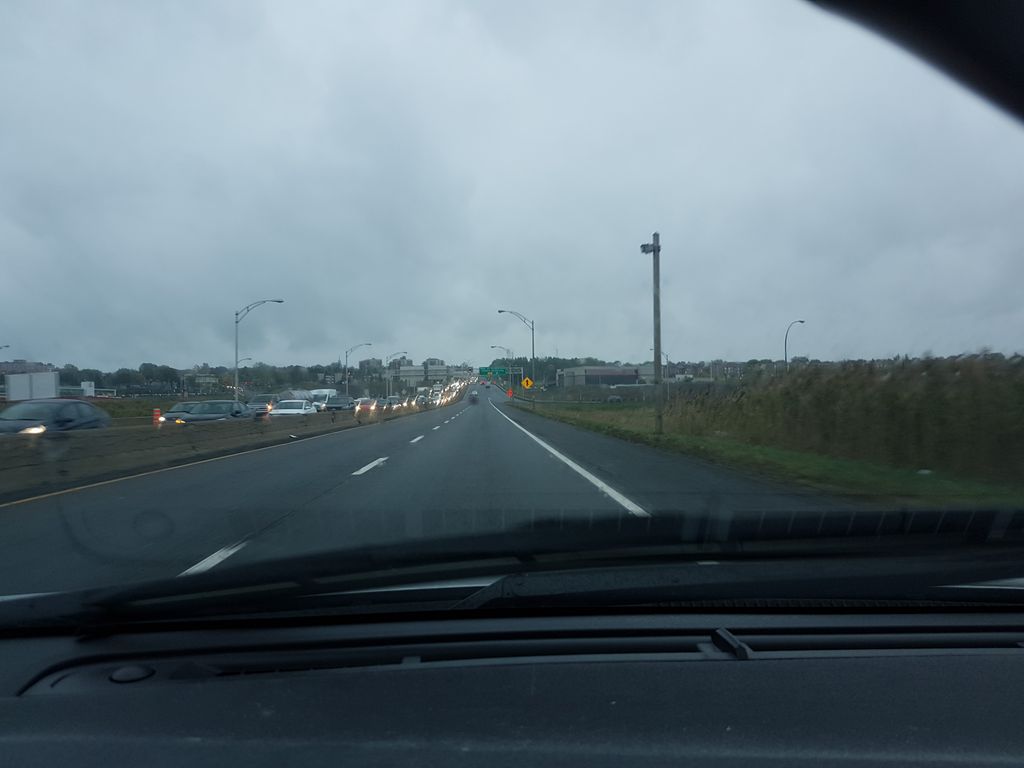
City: quebec_city